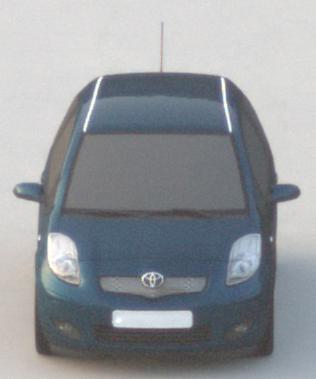
Make: Toyota
Model: Yaris 1.0
Detailed model: Yaris (XP13)
Model produced from: 2011/10
Model produced until: 2014/08
Doors: 3
Color: blue
Road condition: dry road
Daytime: sunrise or sunset
Contrast: low contrast